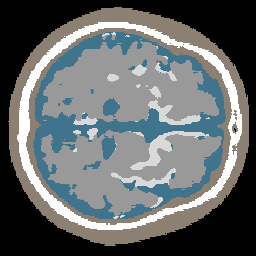
Label: no_lesion